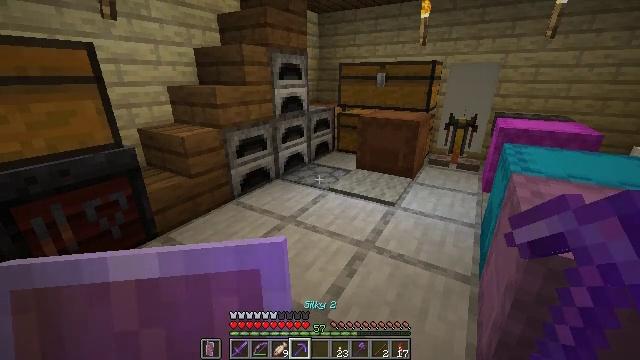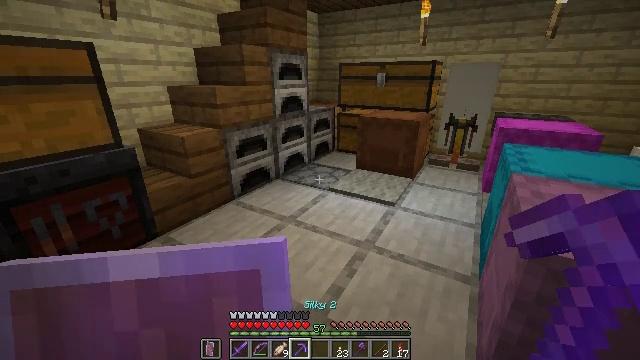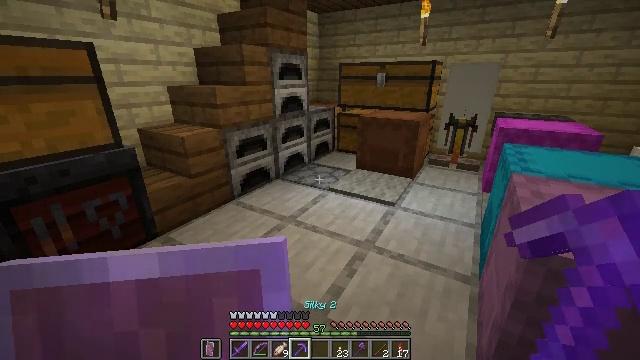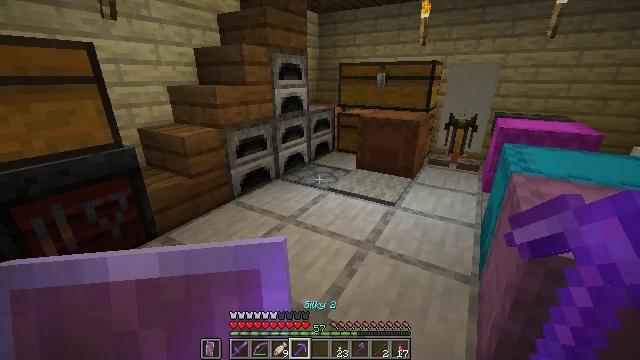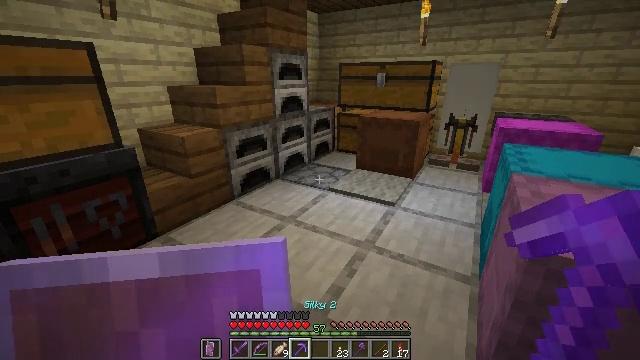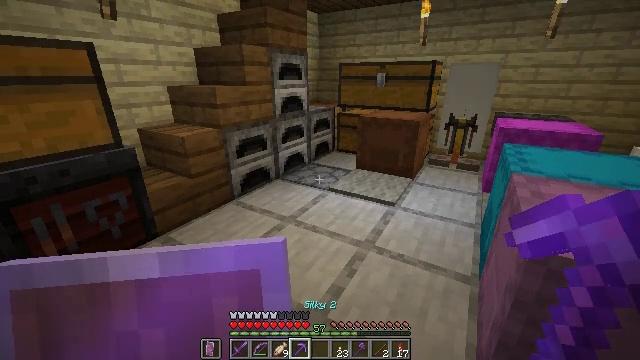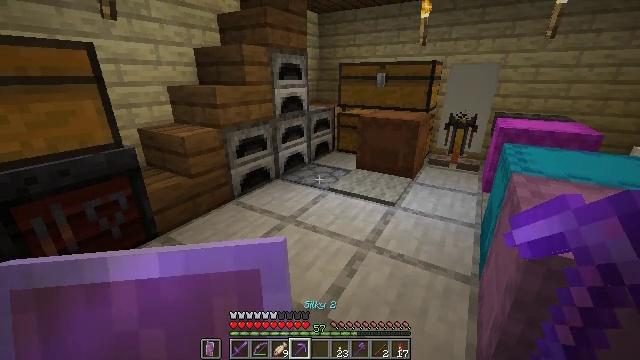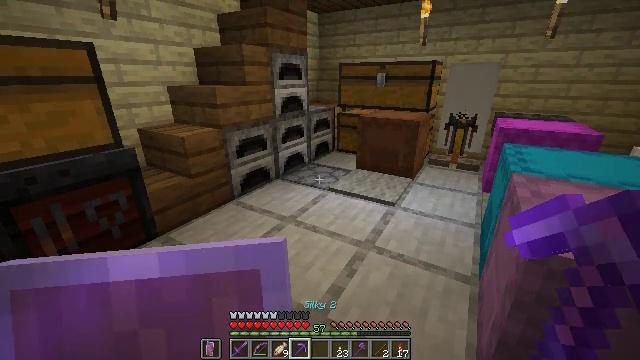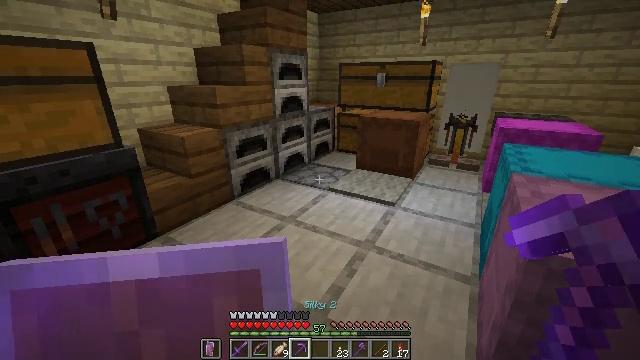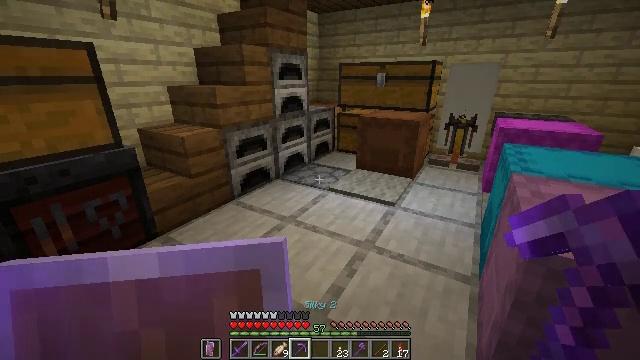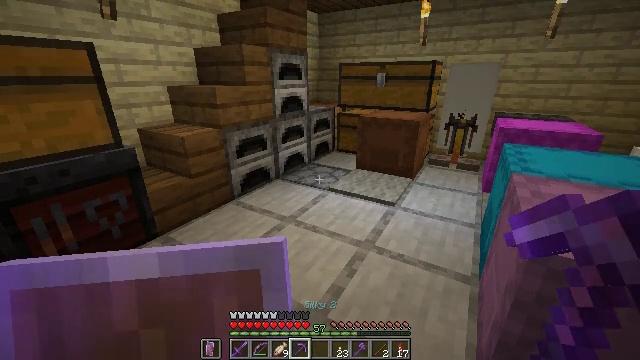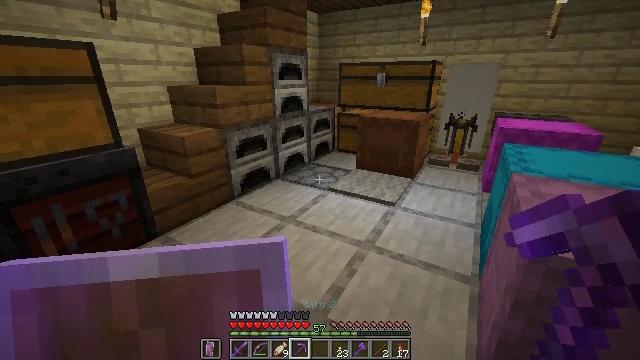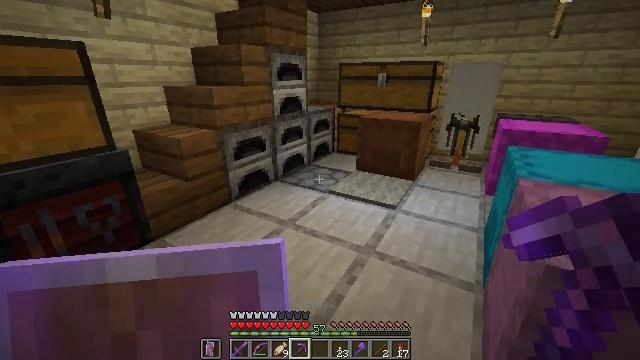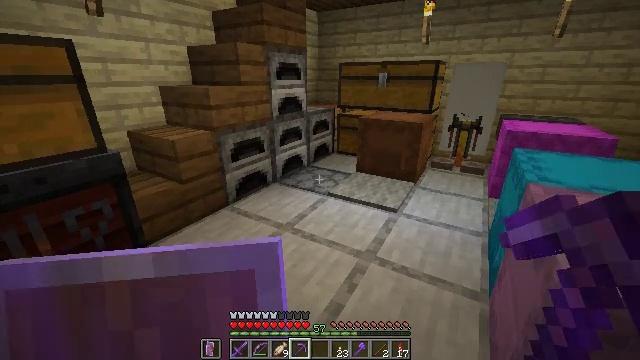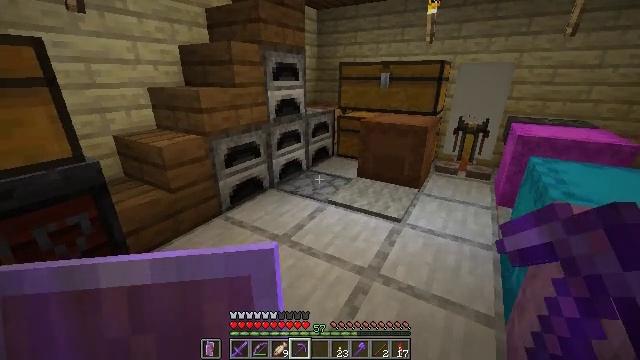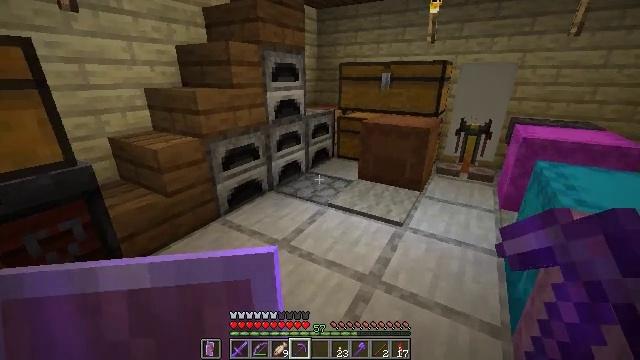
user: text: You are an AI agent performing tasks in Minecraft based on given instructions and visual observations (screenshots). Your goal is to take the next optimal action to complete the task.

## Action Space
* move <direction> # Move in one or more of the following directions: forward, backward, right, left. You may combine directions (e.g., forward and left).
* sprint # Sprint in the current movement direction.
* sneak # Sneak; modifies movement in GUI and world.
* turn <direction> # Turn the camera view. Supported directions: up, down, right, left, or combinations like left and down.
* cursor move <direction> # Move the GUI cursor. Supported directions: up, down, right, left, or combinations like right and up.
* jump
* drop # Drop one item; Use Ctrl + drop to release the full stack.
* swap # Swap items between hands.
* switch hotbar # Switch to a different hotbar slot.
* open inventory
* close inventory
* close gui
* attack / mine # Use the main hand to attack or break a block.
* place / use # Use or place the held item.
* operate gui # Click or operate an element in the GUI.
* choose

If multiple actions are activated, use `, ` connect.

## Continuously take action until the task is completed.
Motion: motion action
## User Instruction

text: Left click to mine the brown shulker box.
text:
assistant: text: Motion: no_op
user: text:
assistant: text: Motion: no_op
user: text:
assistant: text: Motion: no_op
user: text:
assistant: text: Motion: no_op
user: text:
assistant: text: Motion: no_op
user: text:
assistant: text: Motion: no_op
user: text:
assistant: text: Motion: no_op
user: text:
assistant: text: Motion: no_op
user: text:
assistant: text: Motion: no_op
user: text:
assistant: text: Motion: no_op
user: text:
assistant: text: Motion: no_op
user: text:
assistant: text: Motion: move forward
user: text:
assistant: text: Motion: move forward
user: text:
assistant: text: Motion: move forward
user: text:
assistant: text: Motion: move forward
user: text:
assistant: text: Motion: move forward
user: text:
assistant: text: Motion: move forward
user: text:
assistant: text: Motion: move forward
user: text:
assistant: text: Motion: move forward
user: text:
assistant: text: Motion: move forward
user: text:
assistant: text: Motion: move forward
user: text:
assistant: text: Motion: move forward
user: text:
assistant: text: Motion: move forward
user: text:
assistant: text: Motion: move forward, turn right
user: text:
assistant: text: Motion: turn right
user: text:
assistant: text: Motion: no_op
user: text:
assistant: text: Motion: no_op
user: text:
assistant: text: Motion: no_op
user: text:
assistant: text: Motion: turn right and down
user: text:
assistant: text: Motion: turn right